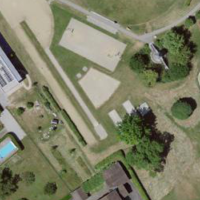
EUNIS habitat code: 53
Species observed at this site:
Pyrausta despicata